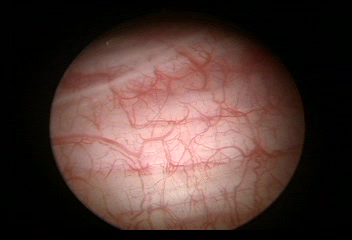
Modality: WLC
Class: Normal mucosa
Bladder cancer association: No